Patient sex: F
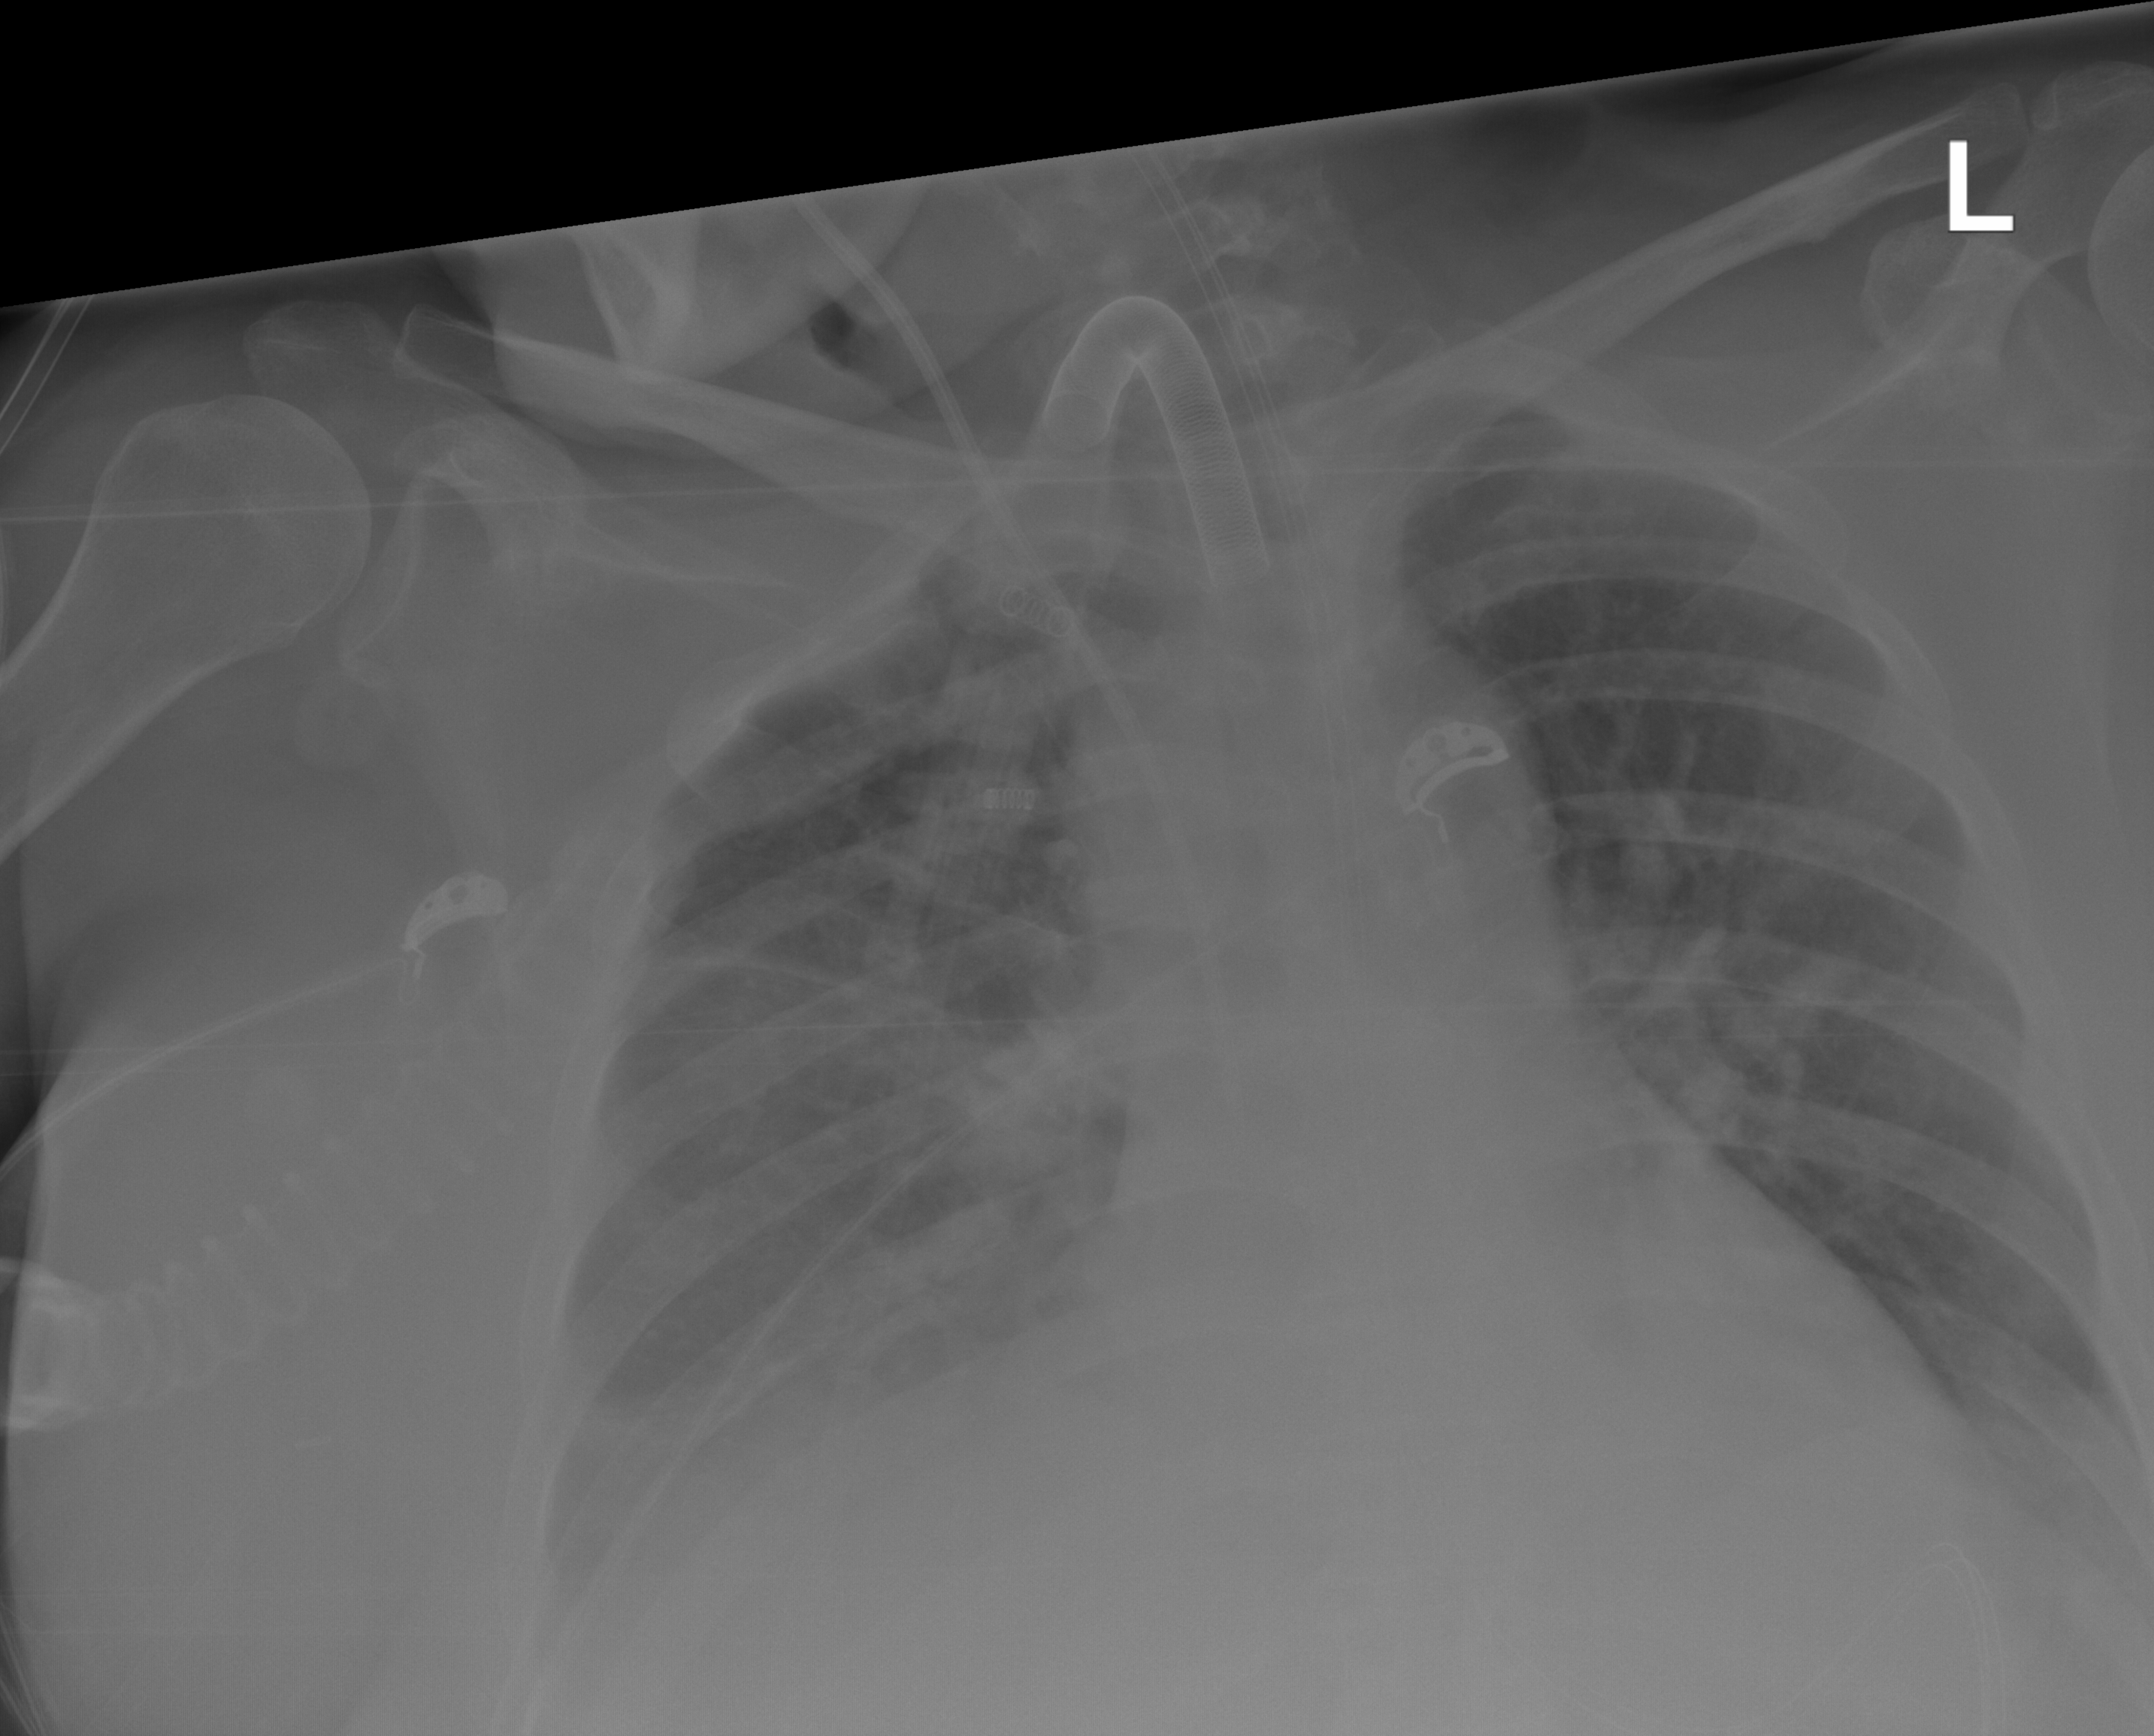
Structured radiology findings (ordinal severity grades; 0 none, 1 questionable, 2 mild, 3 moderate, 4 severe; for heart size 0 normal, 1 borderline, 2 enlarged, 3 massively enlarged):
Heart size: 1
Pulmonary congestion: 0
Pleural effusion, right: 2
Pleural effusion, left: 2
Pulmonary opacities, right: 0
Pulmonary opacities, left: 0
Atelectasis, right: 2
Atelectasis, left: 0